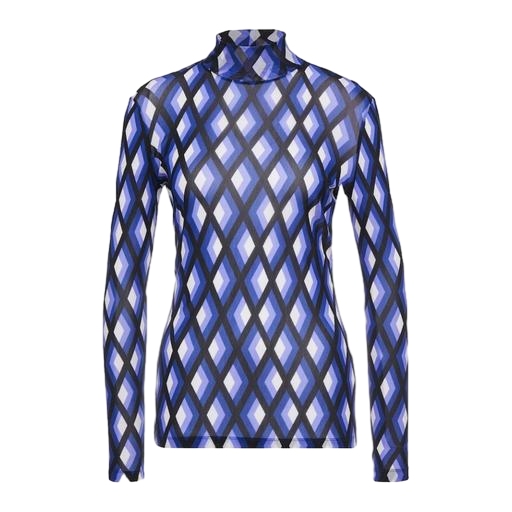
blue diamond-print top, blue geometric-print shirt, blue oversized argyle top, white background